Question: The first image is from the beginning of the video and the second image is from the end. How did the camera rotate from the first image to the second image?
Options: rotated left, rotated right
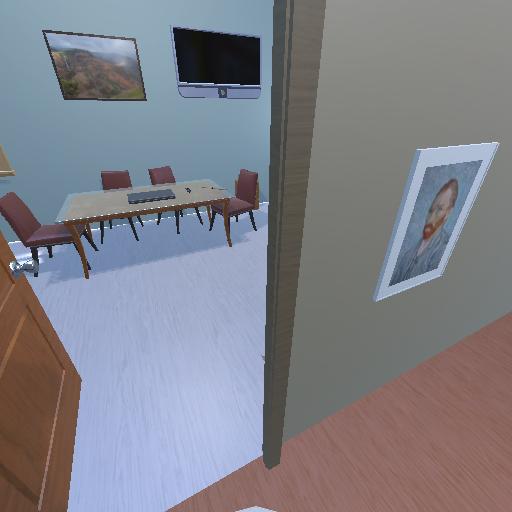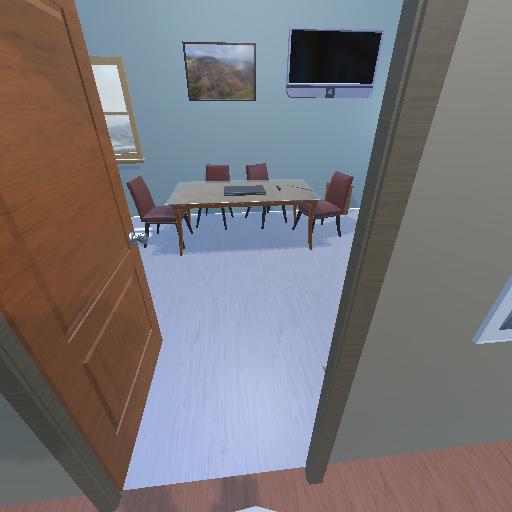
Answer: rotated left